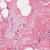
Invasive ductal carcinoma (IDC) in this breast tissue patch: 0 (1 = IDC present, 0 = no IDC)